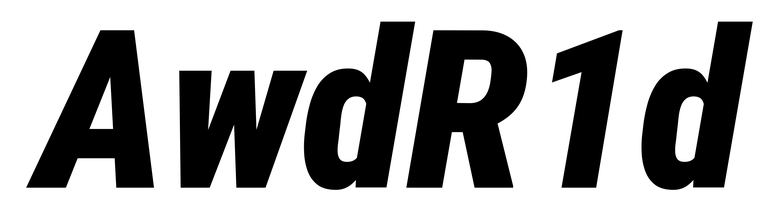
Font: Roboto-Italic_Condensed_Black_Italic